Field crop: maize
Growth stage: 2
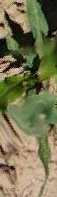
Species: maize